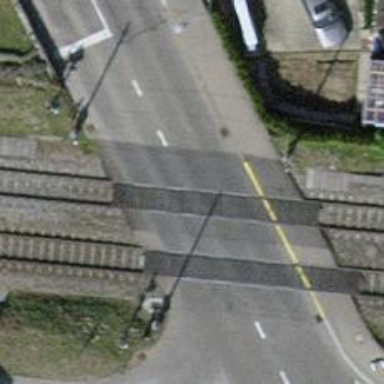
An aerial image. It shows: Level crossing with double half barrier.